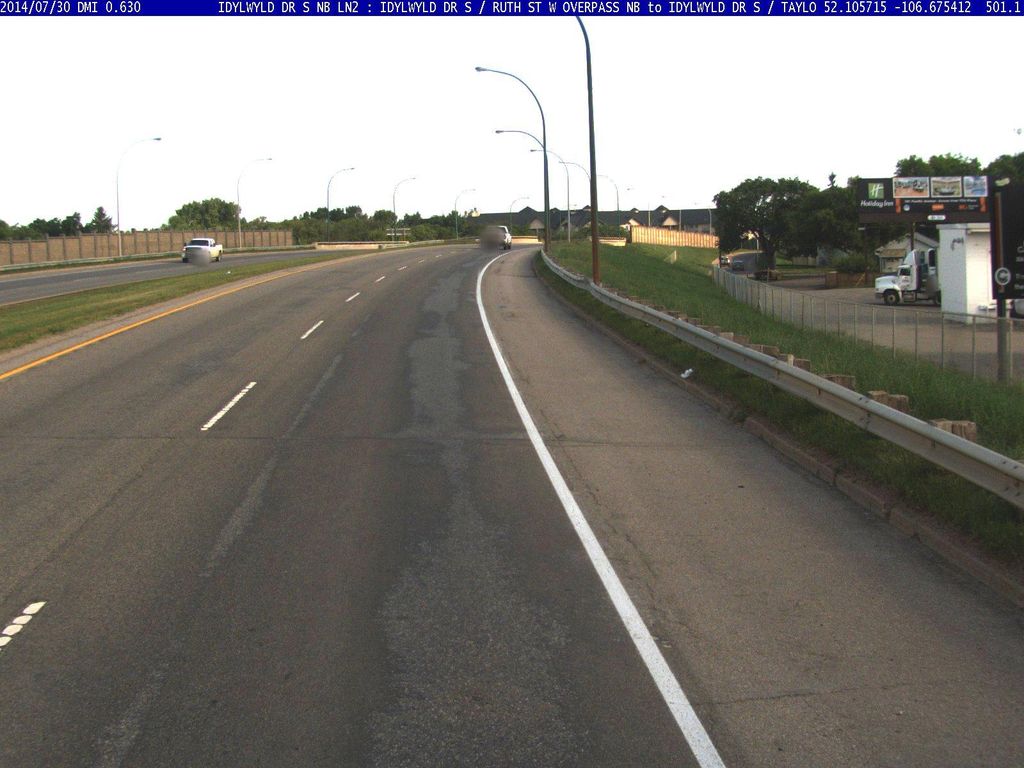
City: saskatoon